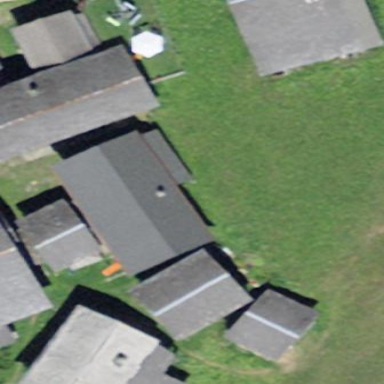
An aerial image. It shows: Simple house.